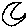
Label: moon